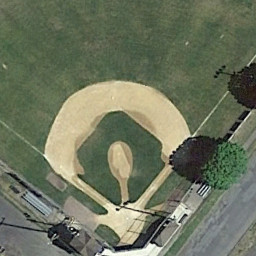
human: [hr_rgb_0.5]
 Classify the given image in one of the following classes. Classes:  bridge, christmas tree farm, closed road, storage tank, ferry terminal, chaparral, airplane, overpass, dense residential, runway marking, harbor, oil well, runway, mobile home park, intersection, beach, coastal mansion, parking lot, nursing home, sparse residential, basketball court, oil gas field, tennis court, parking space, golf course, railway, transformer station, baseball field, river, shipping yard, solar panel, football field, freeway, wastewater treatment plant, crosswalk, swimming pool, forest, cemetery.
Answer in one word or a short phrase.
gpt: baseball field